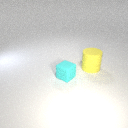
large yellow rubber cylinder behind small cyan rubber cube